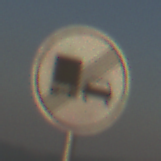
Verkehrszeichen: EndeUeberholverbotKraftfahrzeuge
Umgebung: Outdoor, Nature
Tageszeit: SunriseSunset
Wetter: Clear
Licht: Natural
Jahreszeit: NotSpecified
Kontrast: HighContrast